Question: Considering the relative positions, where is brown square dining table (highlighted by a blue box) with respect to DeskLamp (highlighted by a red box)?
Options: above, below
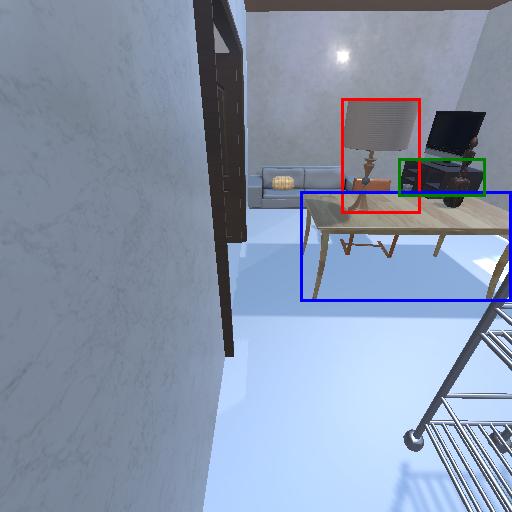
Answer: above